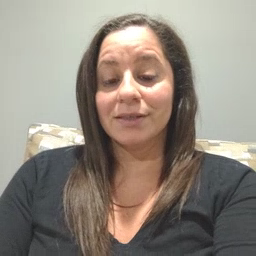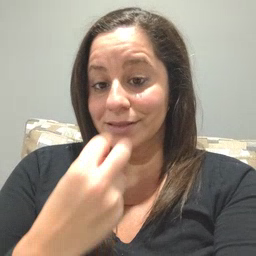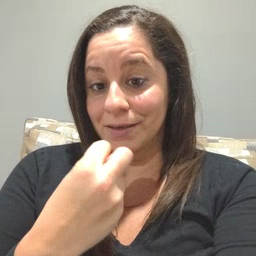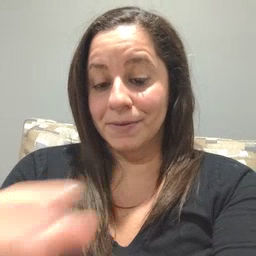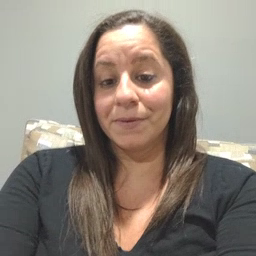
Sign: snack